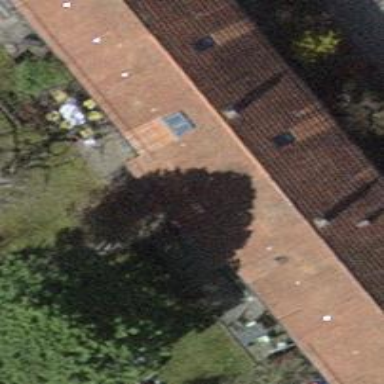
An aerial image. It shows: Simple and straightforward house.